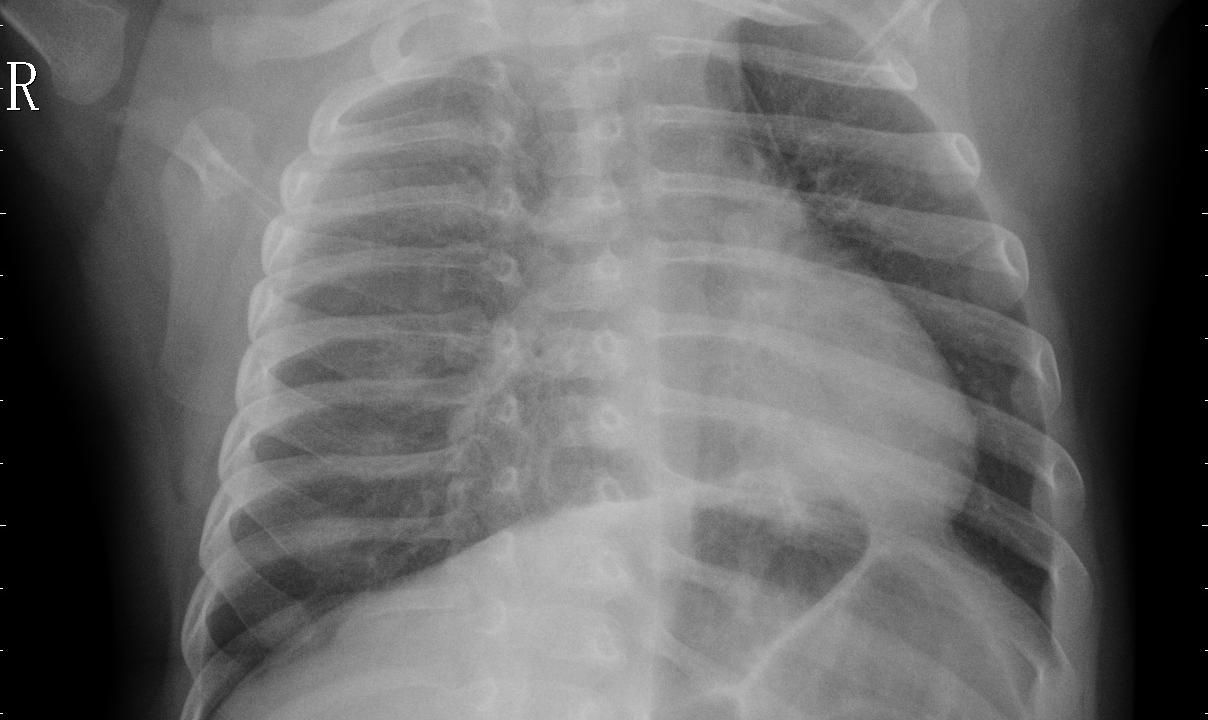
Diagnosis: PNEUMONIA